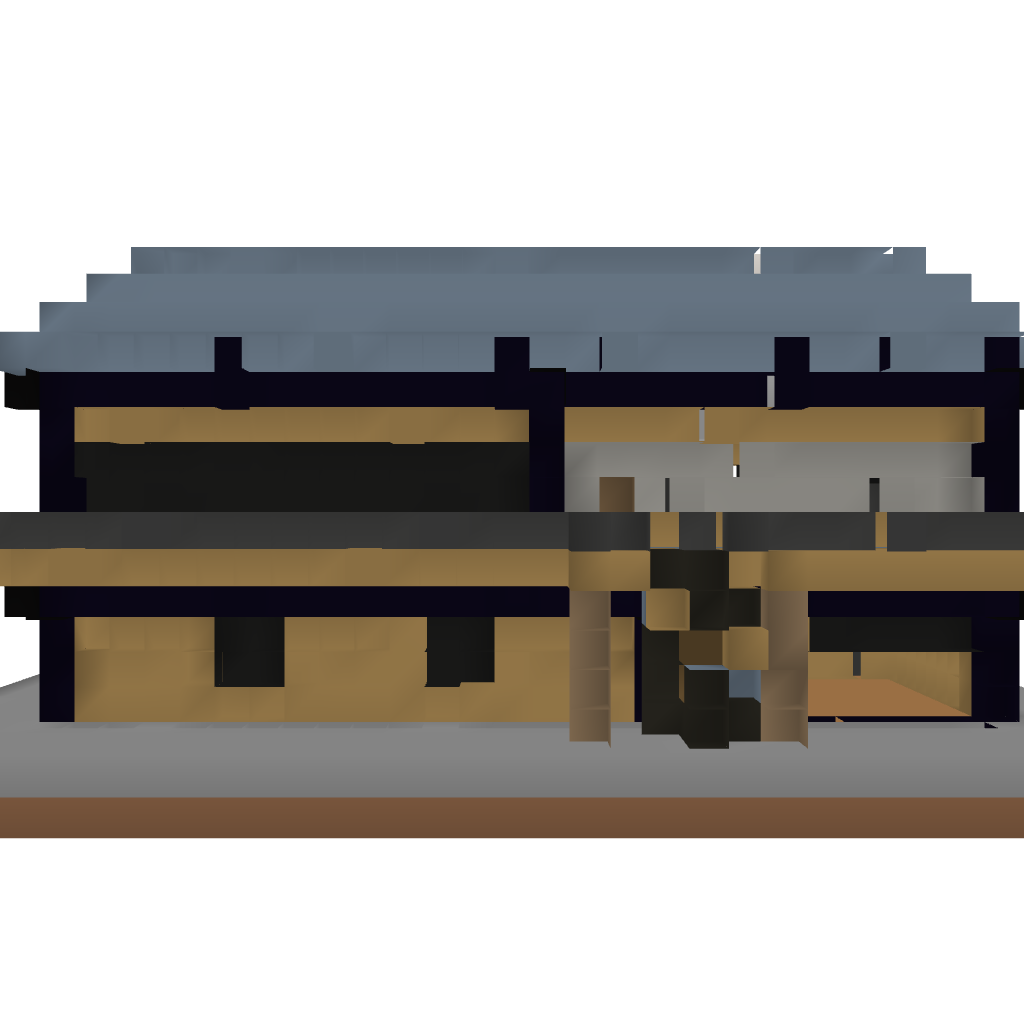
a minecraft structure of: Basic Box Wooden House